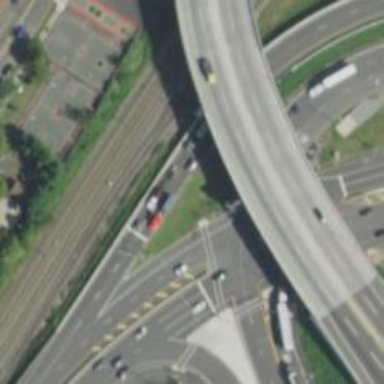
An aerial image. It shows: Trunk link highway with asphalt surface and jughandle junction.